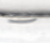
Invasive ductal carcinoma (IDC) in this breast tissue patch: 0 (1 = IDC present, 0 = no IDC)